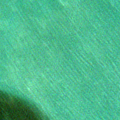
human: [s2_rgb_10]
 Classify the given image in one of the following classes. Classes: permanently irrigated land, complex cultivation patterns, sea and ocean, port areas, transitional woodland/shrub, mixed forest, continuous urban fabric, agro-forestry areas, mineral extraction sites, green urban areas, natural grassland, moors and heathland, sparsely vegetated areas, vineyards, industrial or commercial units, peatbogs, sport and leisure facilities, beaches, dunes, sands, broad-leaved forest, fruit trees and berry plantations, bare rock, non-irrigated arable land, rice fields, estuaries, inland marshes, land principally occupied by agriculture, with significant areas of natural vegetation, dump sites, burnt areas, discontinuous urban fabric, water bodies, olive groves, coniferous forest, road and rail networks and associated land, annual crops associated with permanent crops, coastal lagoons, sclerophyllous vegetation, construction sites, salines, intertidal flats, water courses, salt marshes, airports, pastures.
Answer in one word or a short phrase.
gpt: sea and ocean